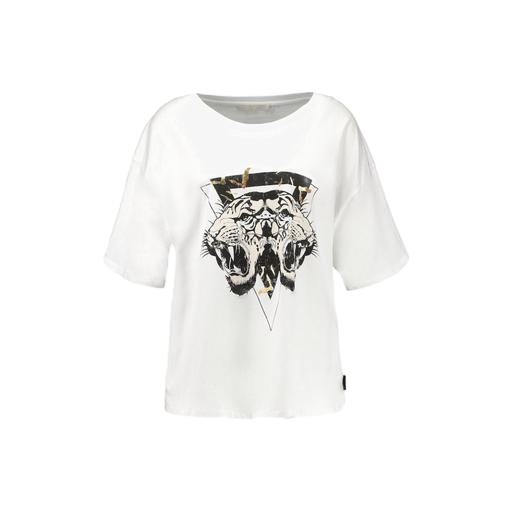
t-shirt twist graphic, graphic t-shirt, graphic tee, white background